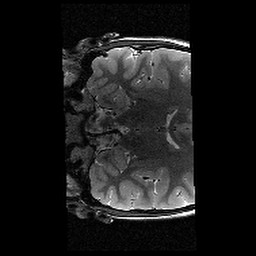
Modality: T2w
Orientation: coronal
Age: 11
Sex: male
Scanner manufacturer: siemens
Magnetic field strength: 3 T
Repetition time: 9.23 s
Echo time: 0.067 s